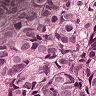
Metastatic tissue present: yes